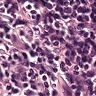
Metastatic tissue present: no